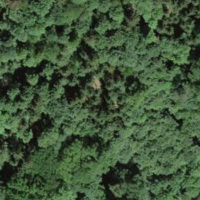
EUNIS habitat code: 41
Species observed at this site:
Lonicera acuminata